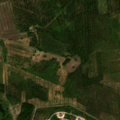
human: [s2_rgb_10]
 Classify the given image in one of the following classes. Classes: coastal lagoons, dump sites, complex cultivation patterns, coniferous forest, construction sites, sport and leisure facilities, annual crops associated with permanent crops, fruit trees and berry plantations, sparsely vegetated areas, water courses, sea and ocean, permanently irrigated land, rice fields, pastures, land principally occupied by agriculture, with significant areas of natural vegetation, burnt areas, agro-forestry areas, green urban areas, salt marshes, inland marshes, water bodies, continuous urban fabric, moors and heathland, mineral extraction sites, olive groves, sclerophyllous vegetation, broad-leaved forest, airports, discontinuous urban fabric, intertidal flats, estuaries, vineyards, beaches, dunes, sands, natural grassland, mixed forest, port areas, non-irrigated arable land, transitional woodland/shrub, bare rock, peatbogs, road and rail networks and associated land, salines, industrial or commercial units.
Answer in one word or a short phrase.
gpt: mixed forest, transitional woodland/shrub